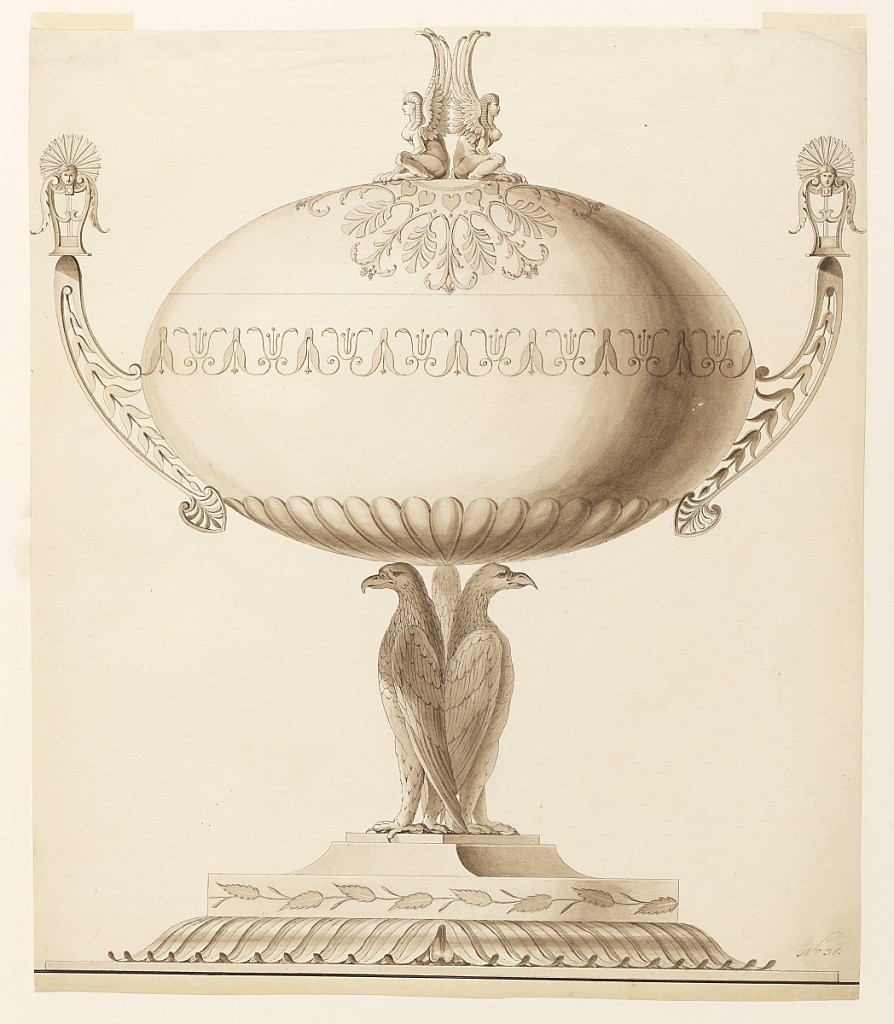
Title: Design for a Tureen
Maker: Johann Nepomuk
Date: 1825-1835
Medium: Pen and brown ink, brush and watercolor
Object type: Drawing
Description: The vessel rests on three eagles on a circular base decorated with leaves. The vessel is banded and decorated with stylized leaf forms and the handles terminate in lyres with the head of Apollo. The finial is made up of a pair of female sphinxes seated back to back.